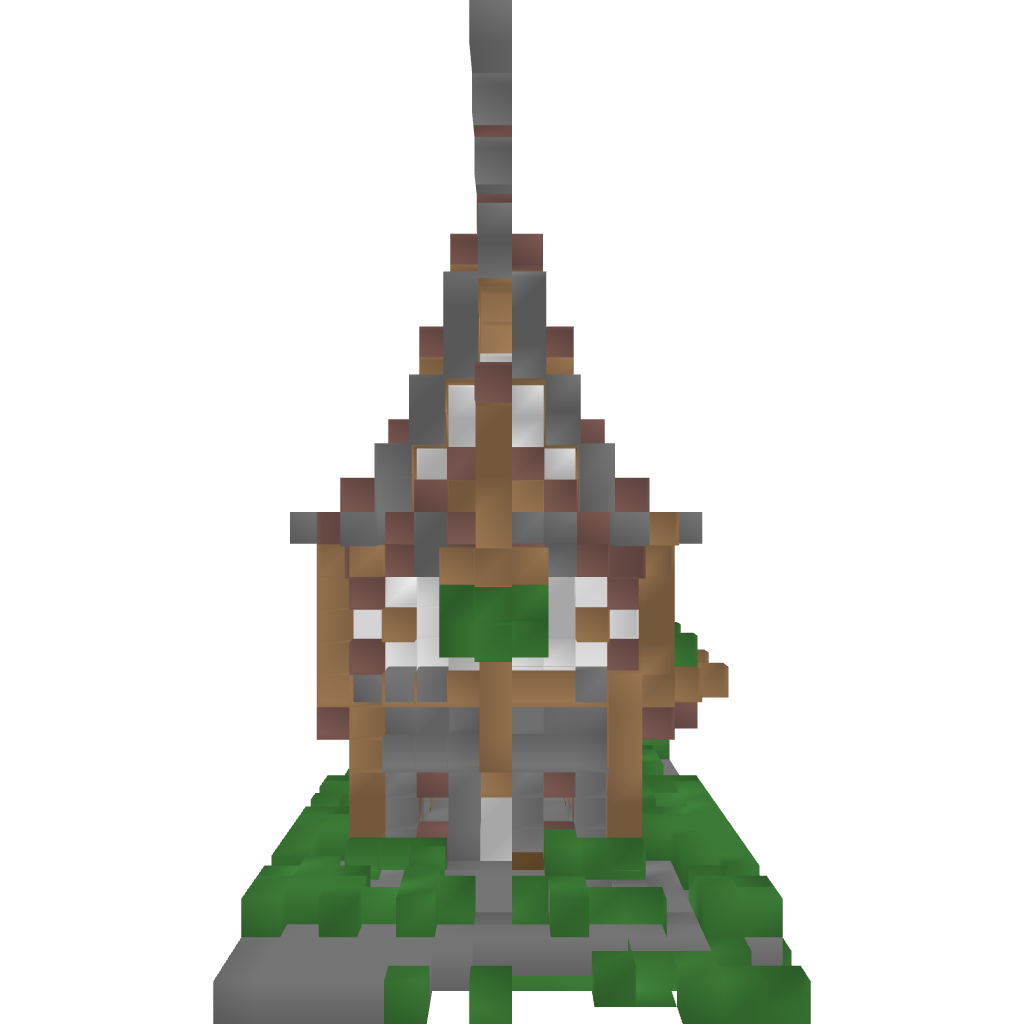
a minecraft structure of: Nordic Medieval house bad low quality